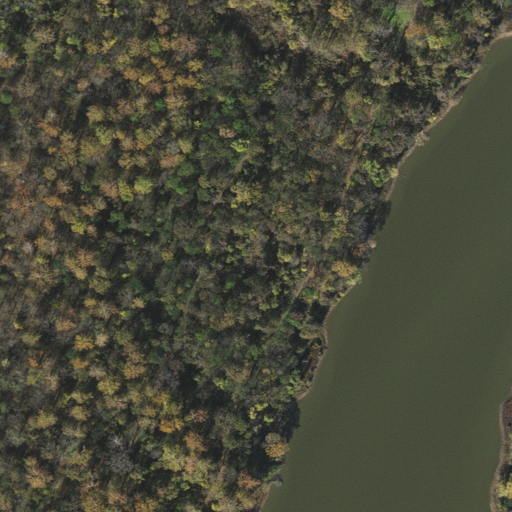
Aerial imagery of island in Mississippi named Peters Island containing woody wetlands, open water, and herbaceous wetlands